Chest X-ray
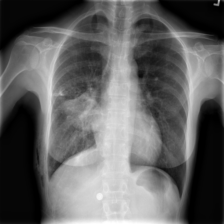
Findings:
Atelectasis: positive
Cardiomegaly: negative
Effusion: negative
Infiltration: negative
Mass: positive
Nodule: negative
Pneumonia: negative
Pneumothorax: positive
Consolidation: positive
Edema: negative
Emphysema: positive
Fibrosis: negative
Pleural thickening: negative
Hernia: negative